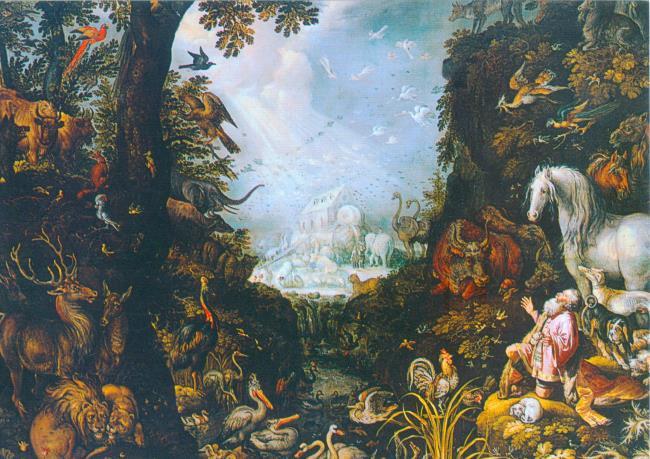
Title: Ark van Noach
Artist: Roelant Savery
Earliest date: 1620
Latest date: 1620
Genre: painting
Keywords: Christian religious scene, animal painting (genre), horse, gray (horse), cow, elephant, buffalo, lion, great white pelican, swan, cock, deer, bird-of-paradise, ostrich, heron, dog, rainbow, ship